Question: I've generated uuid's by 'uuid.uuid1()' in Python and they all look pretty similar. Why is that? How to randomize them?

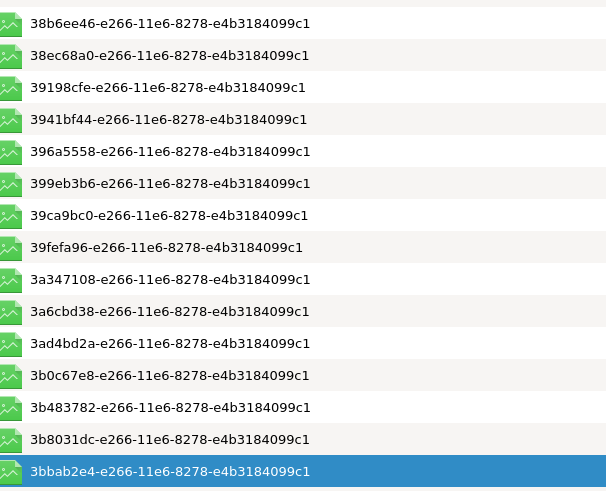
Answer: That is because the 'uuid1' is generated from your machine ID and time stamp and the machine ID in your case remains constant, that's why they look pretty similar at the end. You may use 'uuid4()' to get a random unique <URL>.